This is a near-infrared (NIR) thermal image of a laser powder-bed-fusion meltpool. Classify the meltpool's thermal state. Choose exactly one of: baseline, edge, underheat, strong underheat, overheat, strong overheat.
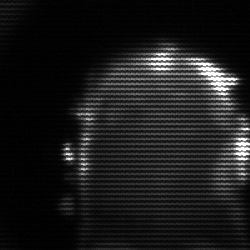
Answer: baseline